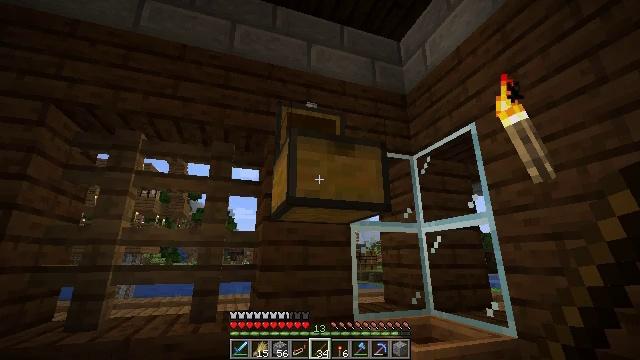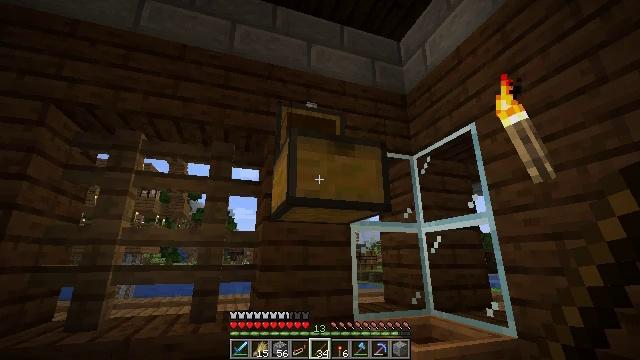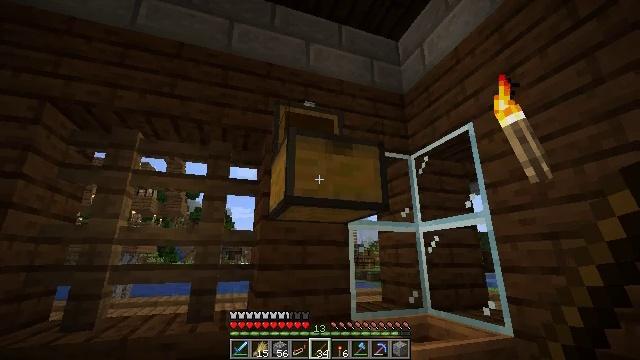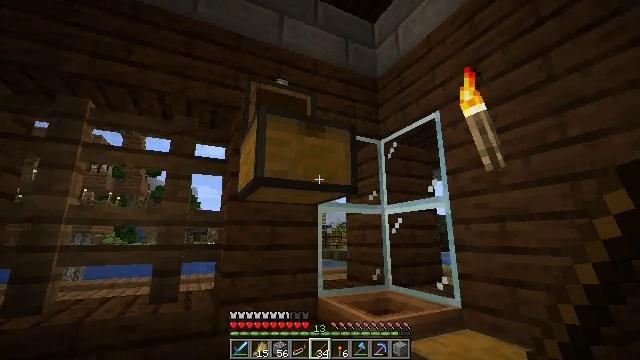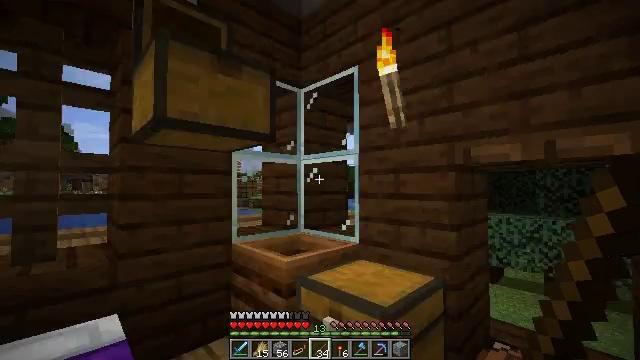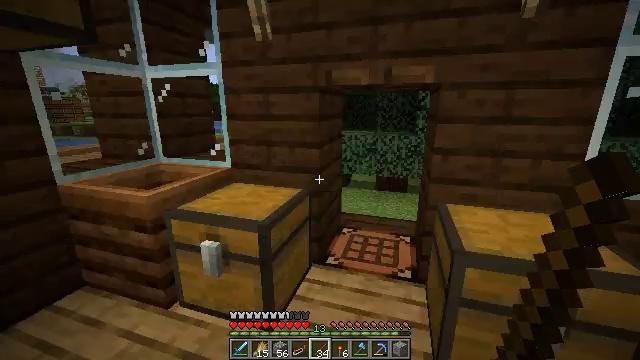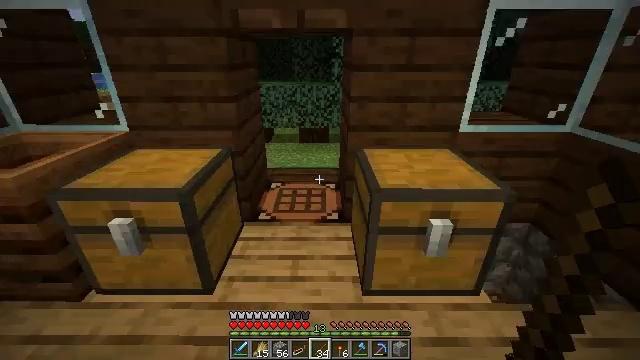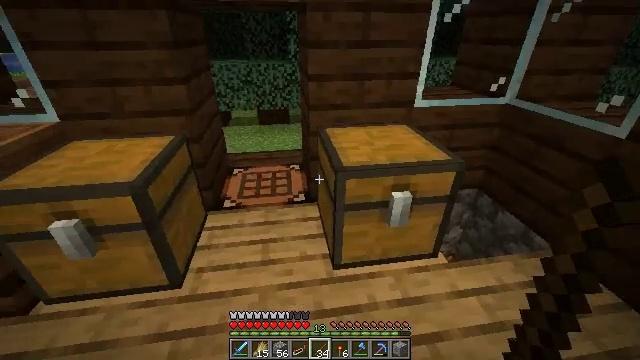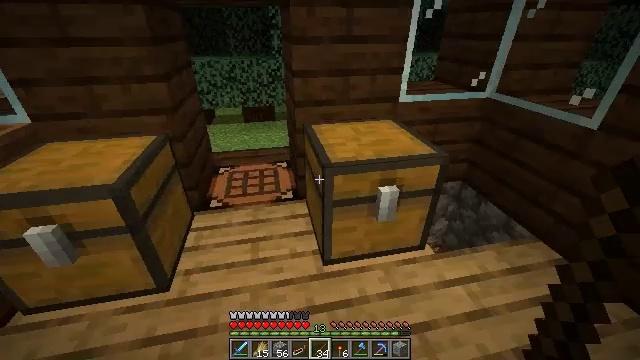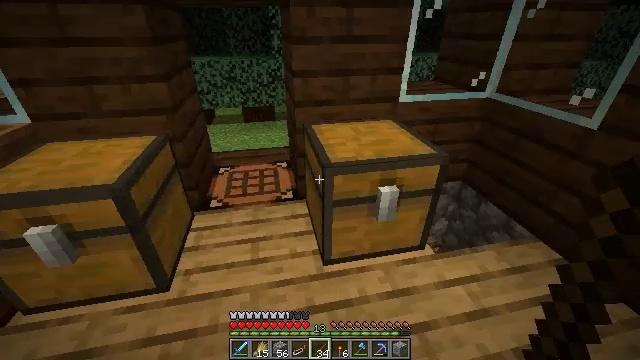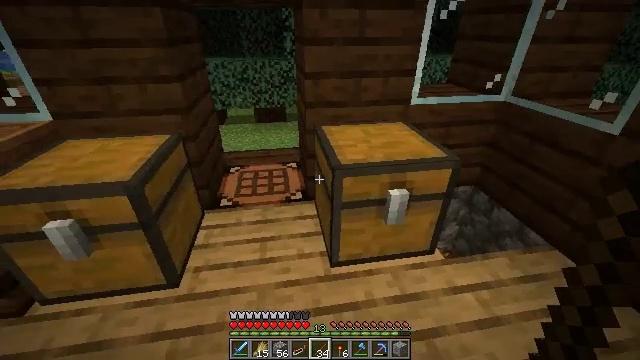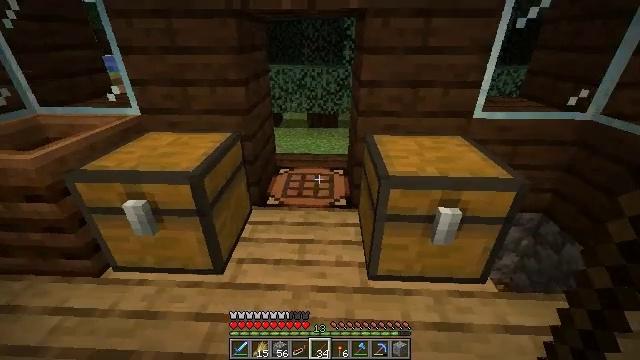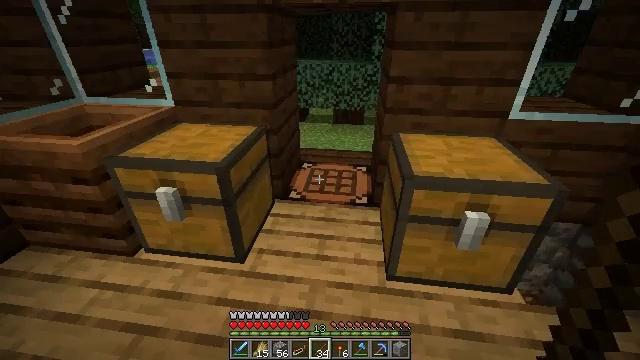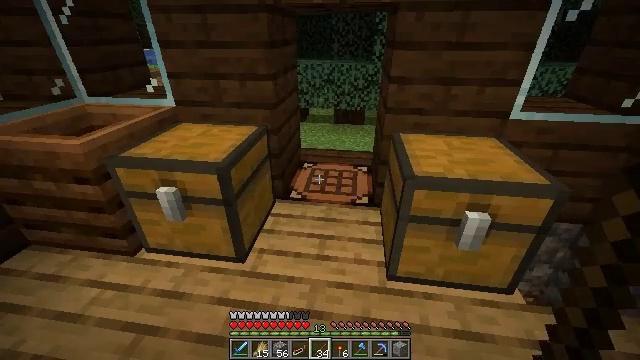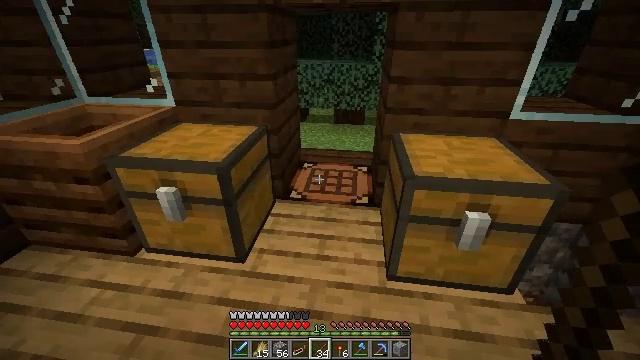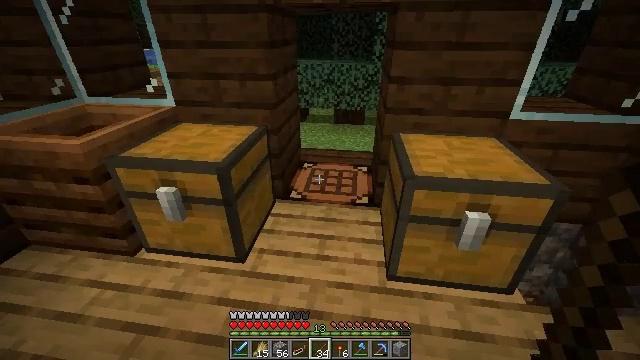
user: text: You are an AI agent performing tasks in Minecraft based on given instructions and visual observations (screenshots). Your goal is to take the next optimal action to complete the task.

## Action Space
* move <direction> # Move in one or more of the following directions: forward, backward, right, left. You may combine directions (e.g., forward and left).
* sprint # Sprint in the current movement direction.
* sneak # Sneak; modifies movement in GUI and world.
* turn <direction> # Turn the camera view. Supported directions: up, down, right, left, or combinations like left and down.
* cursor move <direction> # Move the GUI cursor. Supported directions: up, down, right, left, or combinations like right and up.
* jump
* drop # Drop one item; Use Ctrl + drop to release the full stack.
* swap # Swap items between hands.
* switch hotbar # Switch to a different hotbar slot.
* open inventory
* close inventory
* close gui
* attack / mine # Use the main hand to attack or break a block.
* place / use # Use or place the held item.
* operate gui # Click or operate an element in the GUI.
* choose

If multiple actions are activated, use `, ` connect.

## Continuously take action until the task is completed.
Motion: motion action
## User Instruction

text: Craft a repeater in the crafting table.
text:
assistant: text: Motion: no_op
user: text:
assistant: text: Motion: no_op
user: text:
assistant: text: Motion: turn right and down
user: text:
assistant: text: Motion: turn right and down
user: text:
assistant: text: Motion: turn right and down
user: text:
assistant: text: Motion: turn right and down
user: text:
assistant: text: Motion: turn right and down
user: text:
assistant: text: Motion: turn right
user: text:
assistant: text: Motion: no_op
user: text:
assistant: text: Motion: turn left
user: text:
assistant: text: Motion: turn left and up
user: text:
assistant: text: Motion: turn left
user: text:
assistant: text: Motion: no_op
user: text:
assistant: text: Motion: no_op
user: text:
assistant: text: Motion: no_op
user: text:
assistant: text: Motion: use / place
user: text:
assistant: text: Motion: use / place
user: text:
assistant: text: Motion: use / place
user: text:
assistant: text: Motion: use / place
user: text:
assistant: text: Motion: no_op
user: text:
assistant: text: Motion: open gui
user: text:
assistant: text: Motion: no_op
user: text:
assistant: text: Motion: no_op
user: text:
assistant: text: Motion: cursor move left
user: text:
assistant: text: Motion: cursor move left and up
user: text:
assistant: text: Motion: cursor move left and up
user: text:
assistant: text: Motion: cursor move left and up
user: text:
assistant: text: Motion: cursor move left and up
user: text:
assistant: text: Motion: cursor move left
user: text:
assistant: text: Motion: no_op